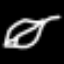
Label: leaf